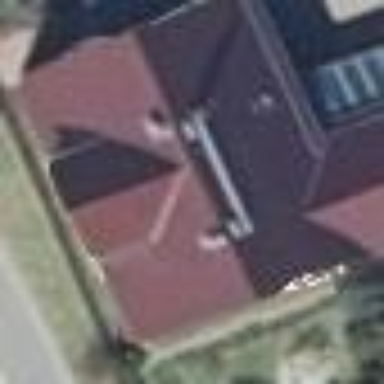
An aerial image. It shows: House with gabled roof oriented along the building. The roof color is maroon.